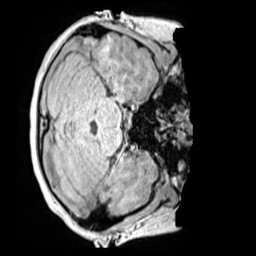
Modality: MP2RAGE
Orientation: axial
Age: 12
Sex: female
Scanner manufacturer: siemens
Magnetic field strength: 3 T
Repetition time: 4 s
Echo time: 0.00299 s